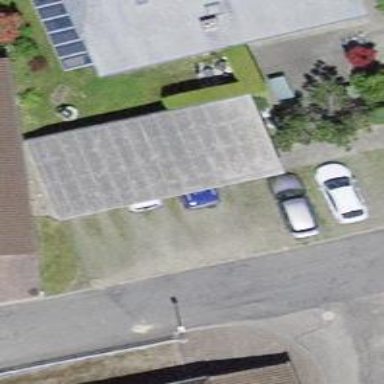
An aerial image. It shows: View of roof of building.